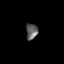
Tissue: skin
Cell type: T cells
Senescence score: 0.2478
Nuclear area (px): 178
Mean DAPI intensity: 100.343